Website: home-depot
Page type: cross-sells
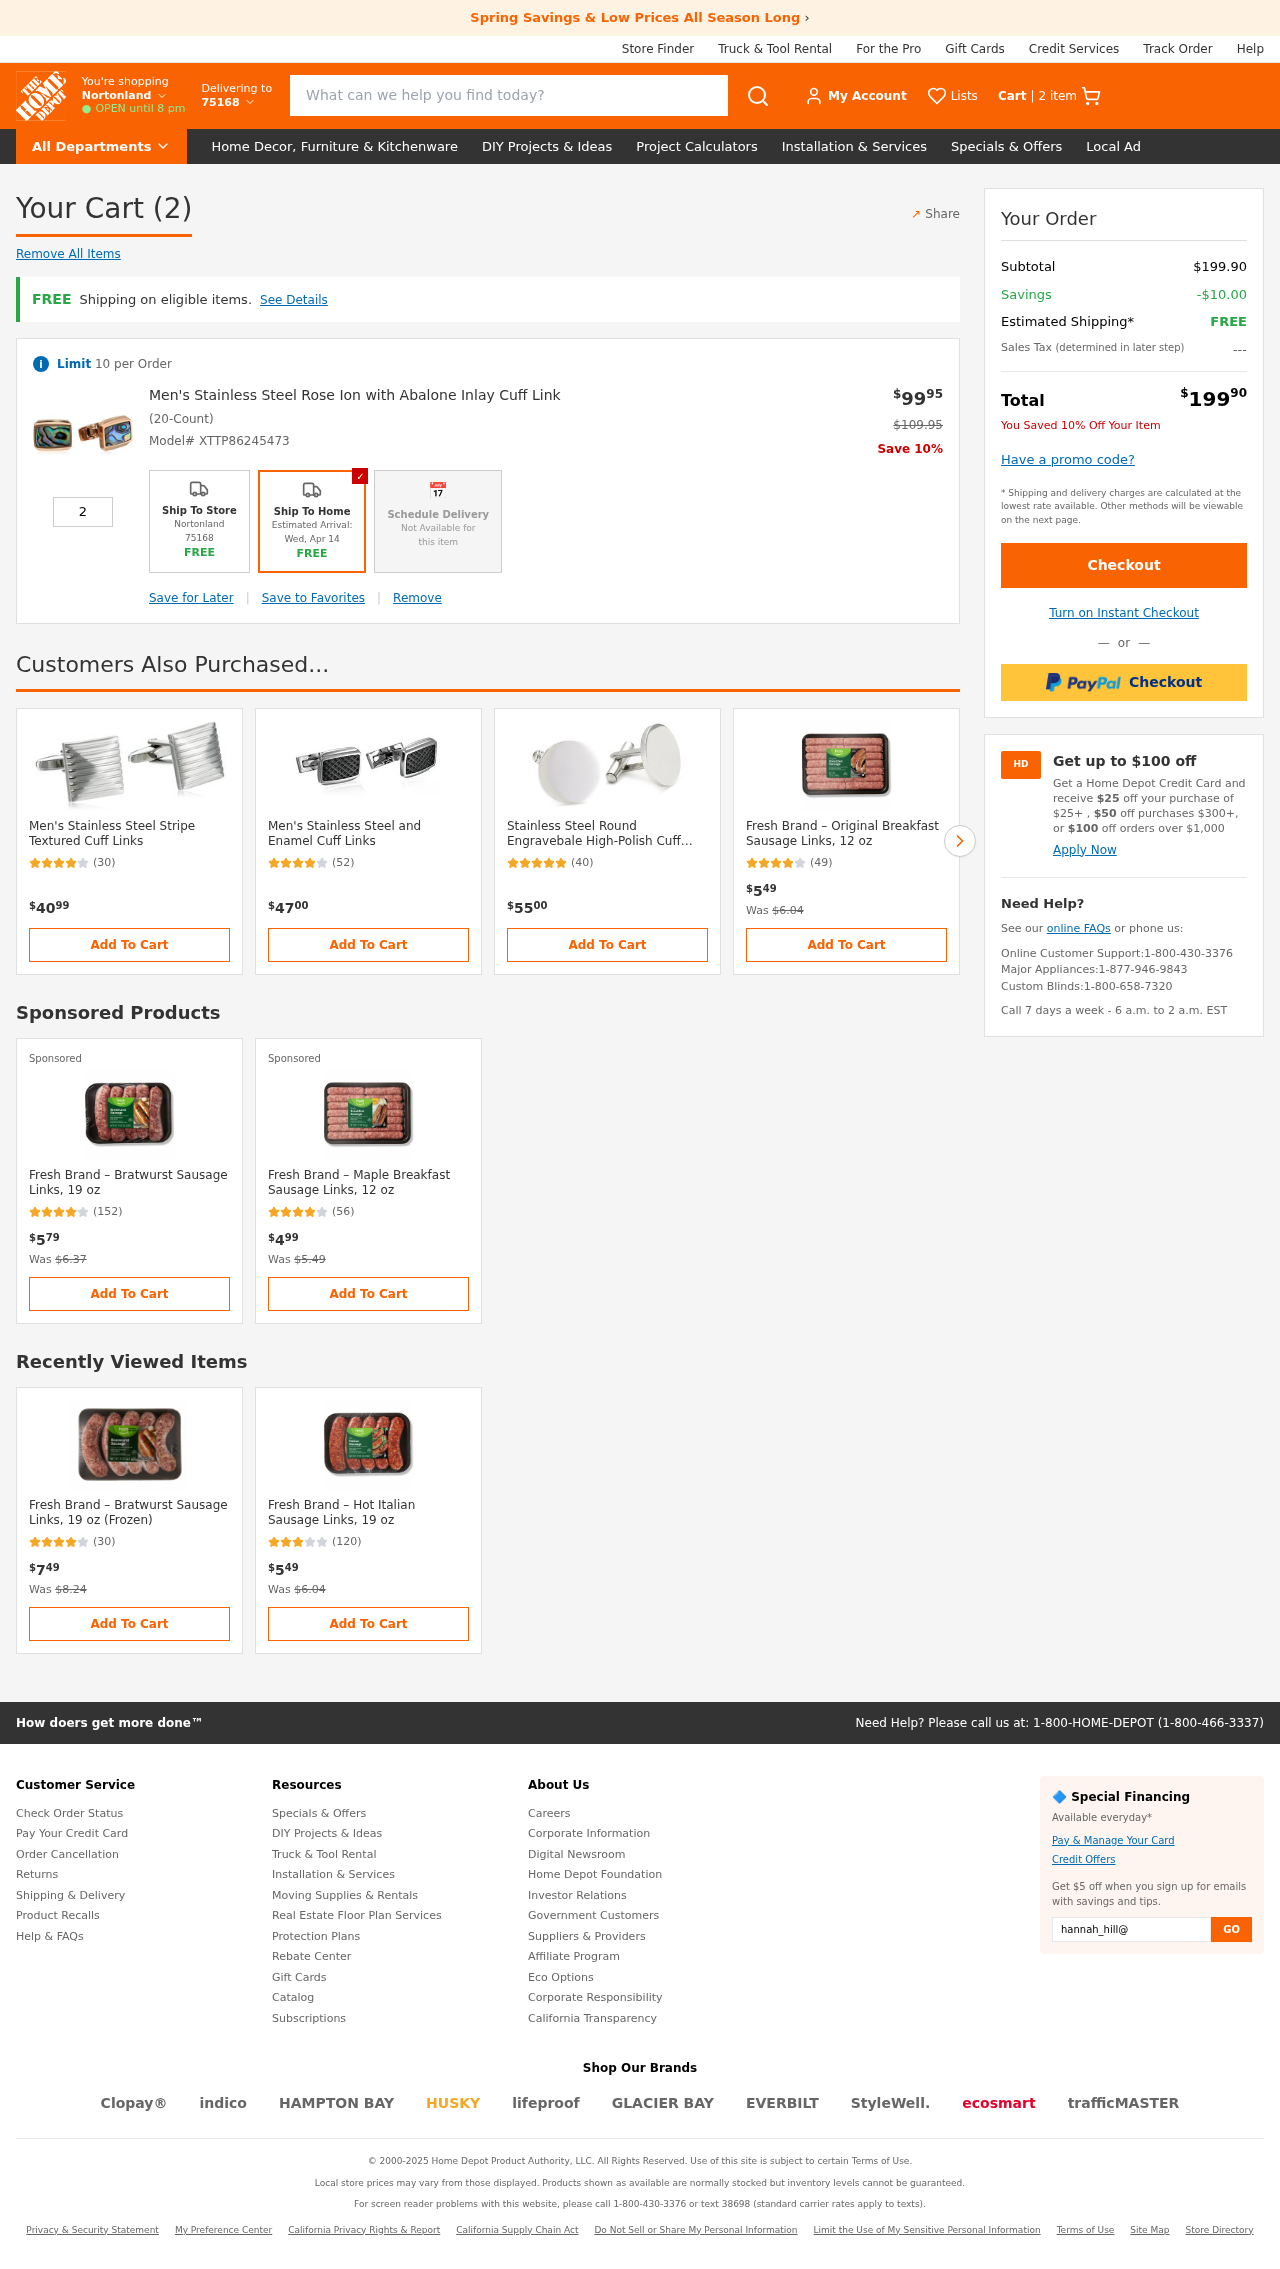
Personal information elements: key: PII_LOCATION1_CITY
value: Nortonland
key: PII_POSTCODE
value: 75168
Product elements: key: PRODUCT1_NAME
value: Men's Stainless Steel Rose Ion with Abalone Inlay Cuff Link
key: PRODUCT1_PRICE
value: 99.95
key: PRODUCT1_QUANTITY
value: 2
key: PRODUCT1_ORIGINAL_PRICE
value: $109.95
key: PRODUCT2_NAME
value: Men's Stainless Steel Stripe Textured Cuff Links
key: PRODUCT2_NUM_RATINGS
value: (30)
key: PRODUCT2_PRICE
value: $4099
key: PRODUCT3_NAME
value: Men's Stainless Steel and Enamel Cuff Links
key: PRODUCT3_NUM_RATINGS
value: (52)
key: PRODUCT3_PRICE
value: $4700
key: PRODUCT4_NAME
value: Stainless Steel Round Engravebale High-Polish Cuff Links
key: PRODUCT4_NUM_RATINGS
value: (40)
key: PRODUCT4_PRICE
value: $5500
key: PRODUCT5_NAME
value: Fresh Brand – Original Breakfast Sausage Links, 12 oz
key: PRODUCT5_NUM_RATINGS
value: (49)
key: PRODUCT5_PRICE
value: $549
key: PRODUCT6_NAME
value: Fresh Brand – Bratwurst Sausage Links, 19 oz
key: PRODUCT6_NUM_RATINGS
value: (152)
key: PRODUCT6_PRICE
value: $579
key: PRODUCT7_NAME
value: Fresh Brand – Maple Breakfast Sausage Links, 12 oz
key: PRODUCT7_NUM_RATINGS
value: (56)
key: PRODUCT7_PRICE
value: $499
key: PRODUCT8_NAME
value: Fresh Brand – Bratwurst Sausage Links, 19 oz (Frozen)
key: PRODUCT8_NUM_RATINGS
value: (30)
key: PRODUCT8_PRICE
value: $749
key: PRODUCT9_NAME
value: Fresh Brand – Hot Italian Sausage Links, 19 oz
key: PRODUCT9_NUM_RATINGS
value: (120)
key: PRODUCT9_PRICE
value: $549
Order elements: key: ORDER_NUM_ITEMS
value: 2 item
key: ORDER_NUM_ITEMS
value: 2
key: ORDER_SKU
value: Model# XTTP86245473
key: ORDER_SUBTOTAL
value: $199.90
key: ORDER_SAVINGS
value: -$10.00
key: ORDER_TOTAL
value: $19990
Search elements: key: HEADER_SEARCH
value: What can we help you find today?